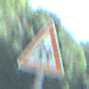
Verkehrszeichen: KinderLinks
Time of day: Midday
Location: Outdoor (Nature)
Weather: Clear
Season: Summer
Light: Natural